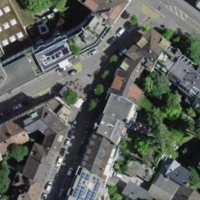
EUNIS habitat code: 54
Species observed at this site:
Corvus corone
Columba livia
Passer domesticus
Parus major